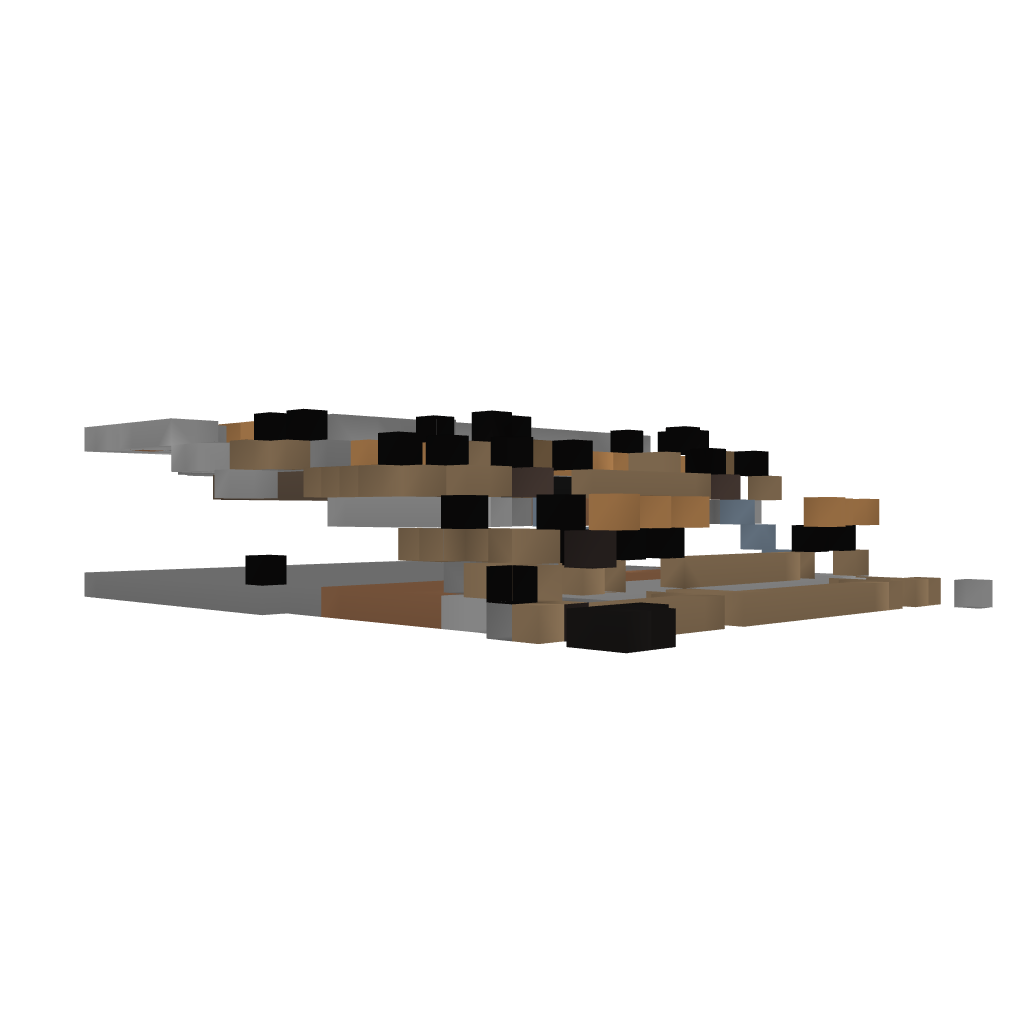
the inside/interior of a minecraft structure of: Interior-Farm